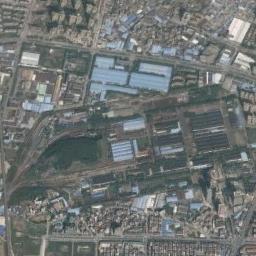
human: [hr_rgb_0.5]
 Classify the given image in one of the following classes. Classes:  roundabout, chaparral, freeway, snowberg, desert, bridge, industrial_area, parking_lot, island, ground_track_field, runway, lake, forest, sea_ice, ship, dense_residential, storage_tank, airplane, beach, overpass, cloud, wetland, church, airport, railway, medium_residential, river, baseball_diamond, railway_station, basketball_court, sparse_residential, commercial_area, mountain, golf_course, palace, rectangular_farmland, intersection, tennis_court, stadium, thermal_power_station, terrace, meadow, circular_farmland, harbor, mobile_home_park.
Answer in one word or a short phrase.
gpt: railway_station